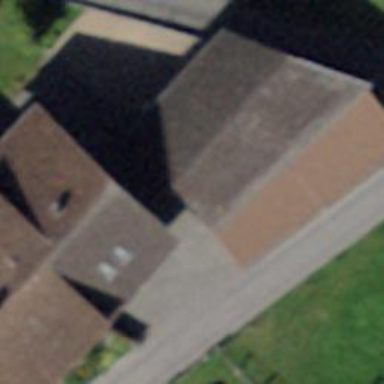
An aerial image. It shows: Rural barn.